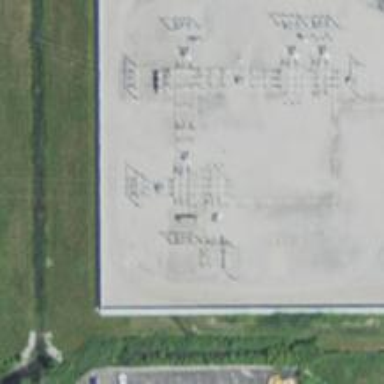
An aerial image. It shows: Switch used for power control.